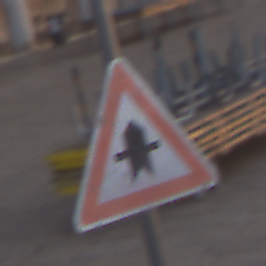
Verkehrszeichen: Vorfahrt
Umgebung: Outdoor, Urban
Tageszeit: SunriseSunset
Wetter: Clear
Licht: Natural
Jahreszeit: NotSpecified
Kontrast: MediumContrast